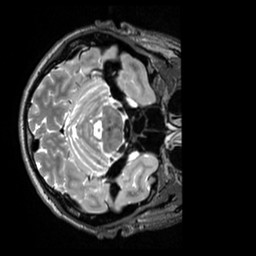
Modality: T2w
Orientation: axial
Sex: male
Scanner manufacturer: siemens
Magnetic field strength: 3 T
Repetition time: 3.2 s
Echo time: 0.409 s